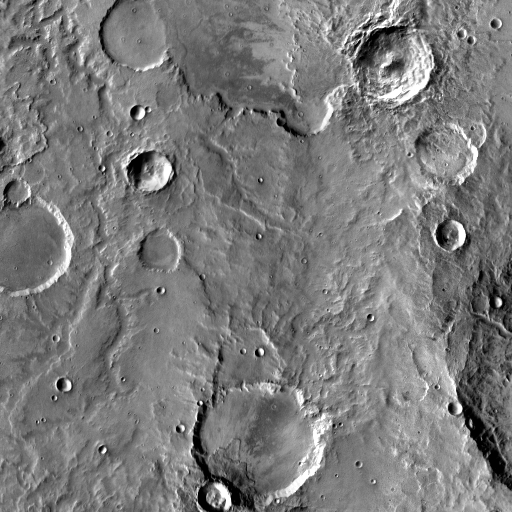
Crater classes present: Background, Other, Layered, Buried, Secondary